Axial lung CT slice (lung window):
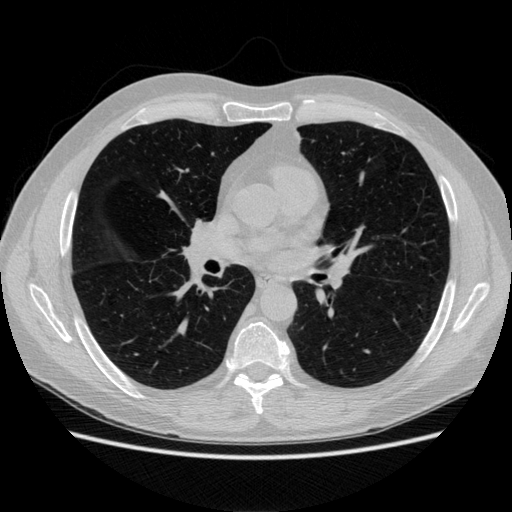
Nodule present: no